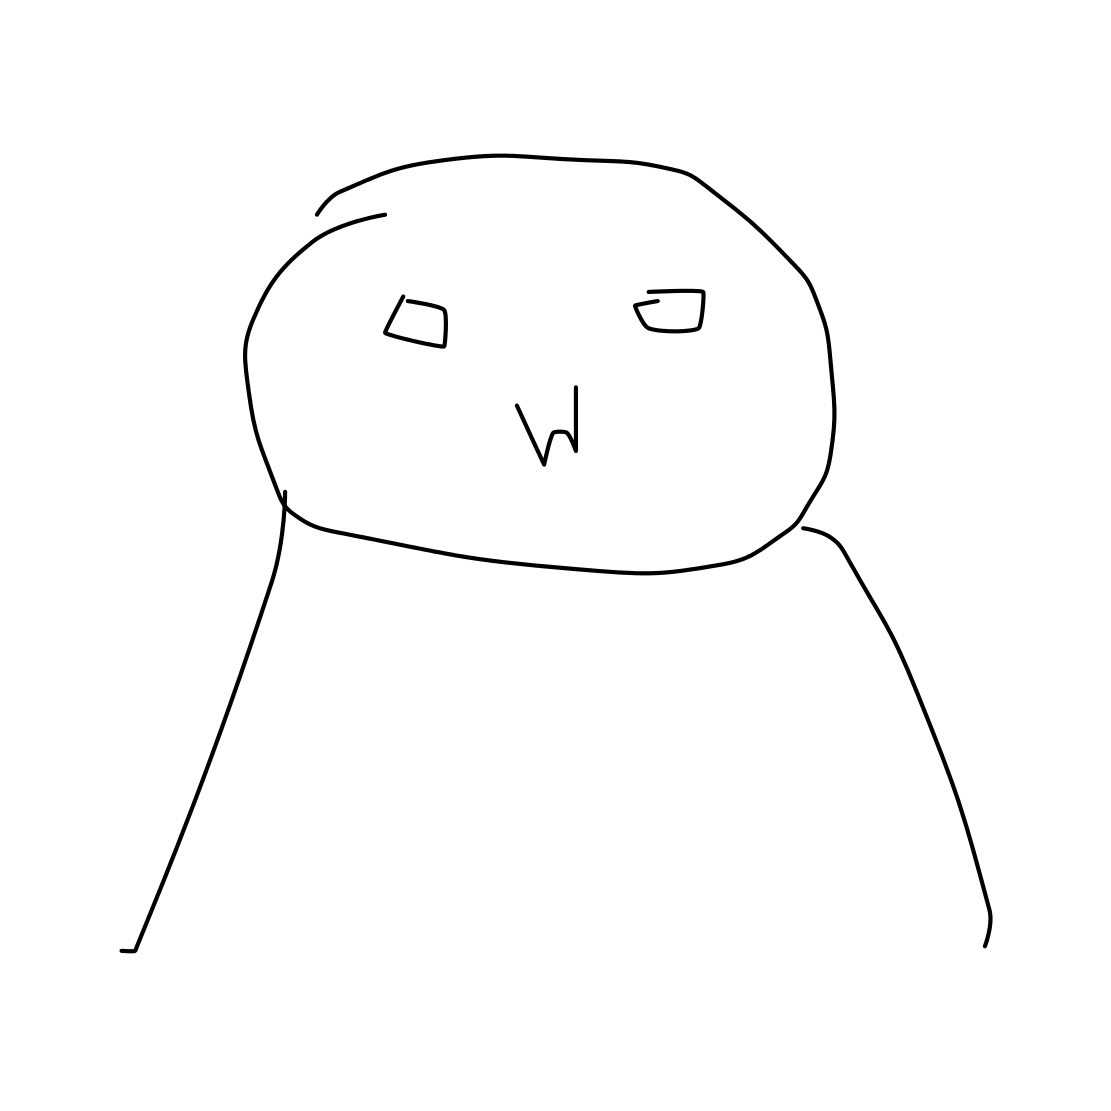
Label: owl